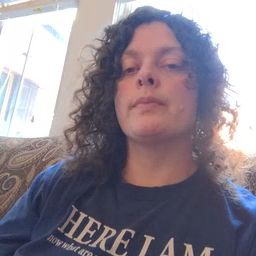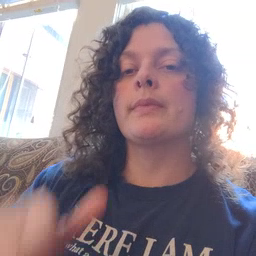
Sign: if